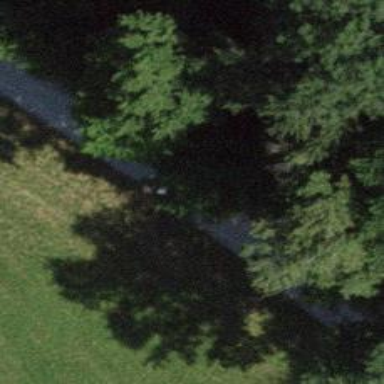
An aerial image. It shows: Well-maintained track road with grade 1 tracktype.